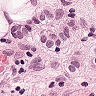
Metastatic tissue present: yes